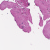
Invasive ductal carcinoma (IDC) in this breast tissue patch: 0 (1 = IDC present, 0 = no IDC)